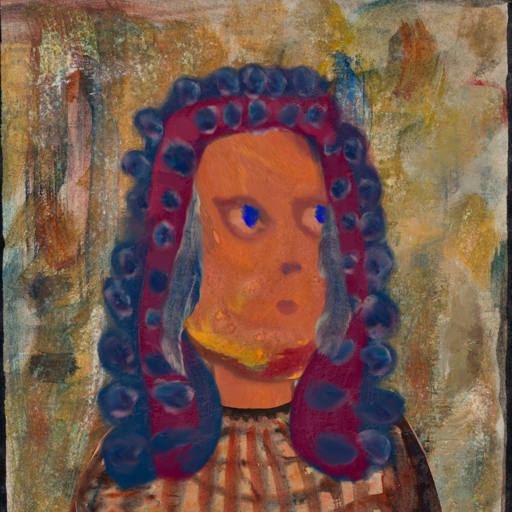
Background: Pipe, Head And Neck Side: Mother_And_Son_Son, Face Side: Mother_And_Son_Mother, Bust: Orphan, Hair Side: Hill_Girl, Head Accessory: Blank, Second Necklace: Blank, Necklace: Blank, Baby: Blank